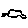
Label: car